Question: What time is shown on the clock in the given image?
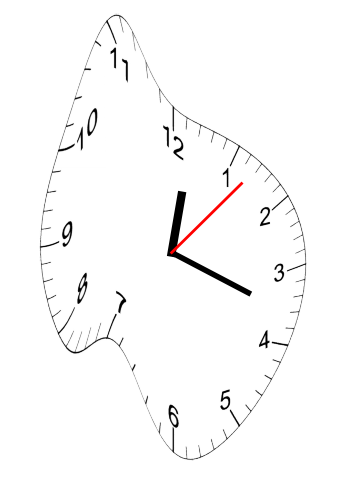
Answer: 12:18:07